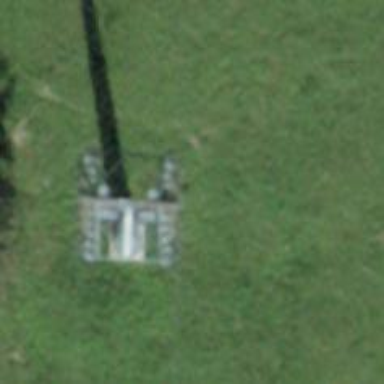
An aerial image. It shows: Chair lift.